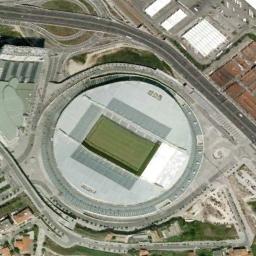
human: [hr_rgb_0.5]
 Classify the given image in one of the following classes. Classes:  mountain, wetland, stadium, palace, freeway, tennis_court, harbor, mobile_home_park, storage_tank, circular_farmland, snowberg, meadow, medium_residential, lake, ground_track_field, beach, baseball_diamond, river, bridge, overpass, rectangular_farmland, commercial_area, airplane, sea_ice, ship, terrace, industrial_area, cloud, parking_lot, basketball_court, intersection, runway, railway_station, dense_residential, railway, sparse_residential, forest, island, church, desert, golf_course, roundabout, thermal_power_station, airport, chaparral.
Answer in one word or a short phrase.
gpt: stadium